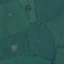
Land use / land cover class: Pasture